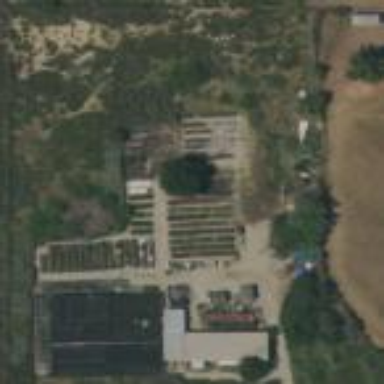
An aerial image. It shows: Plant nursery area.